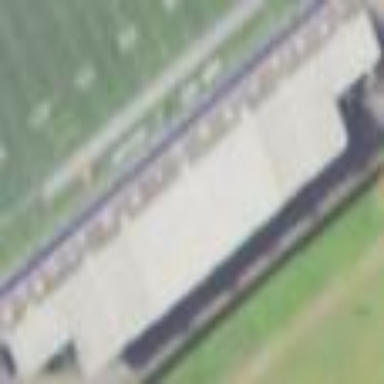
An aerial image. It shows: Bleachers on leisure land.